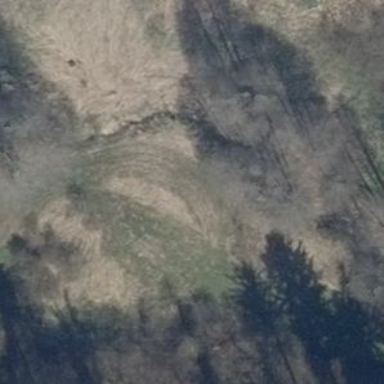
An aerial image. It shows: Beautiful wet meadow natural wetland.